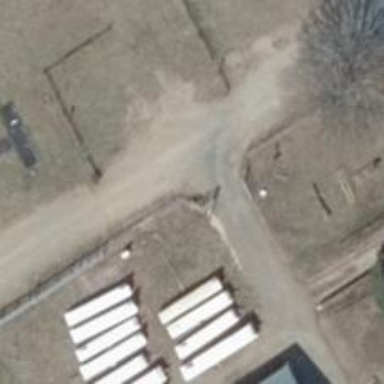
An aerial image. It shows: Driveway leading to service road.